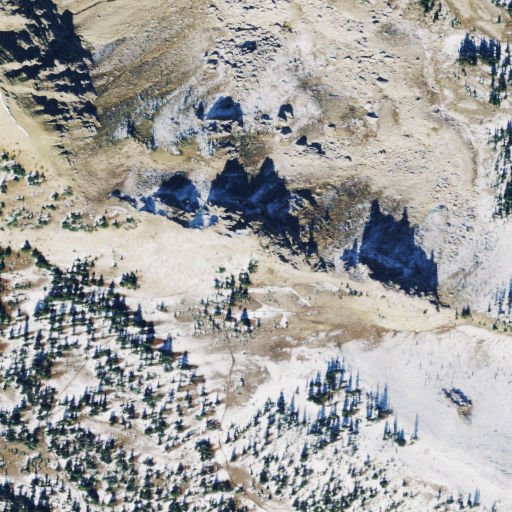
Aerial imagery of gap in Montana named Switchback Pass containing barren land, evergreen forest, and grassland